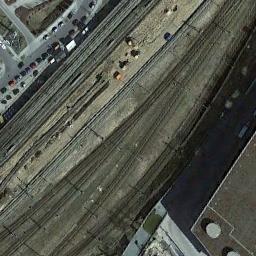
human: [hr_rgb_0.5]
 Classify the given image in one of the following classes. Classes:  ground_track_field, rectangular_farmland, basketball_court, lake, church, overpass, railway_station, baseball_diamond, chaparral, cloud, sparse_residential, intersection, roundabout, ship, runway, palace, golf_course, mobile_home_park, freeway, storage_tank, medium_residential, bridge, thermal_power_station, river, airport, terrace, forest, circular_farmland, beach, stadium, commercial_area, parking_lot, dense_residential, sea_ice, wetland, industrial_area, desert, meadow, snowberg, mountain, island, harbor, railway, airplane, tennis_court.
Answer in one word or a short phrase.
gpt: railway